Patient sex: M
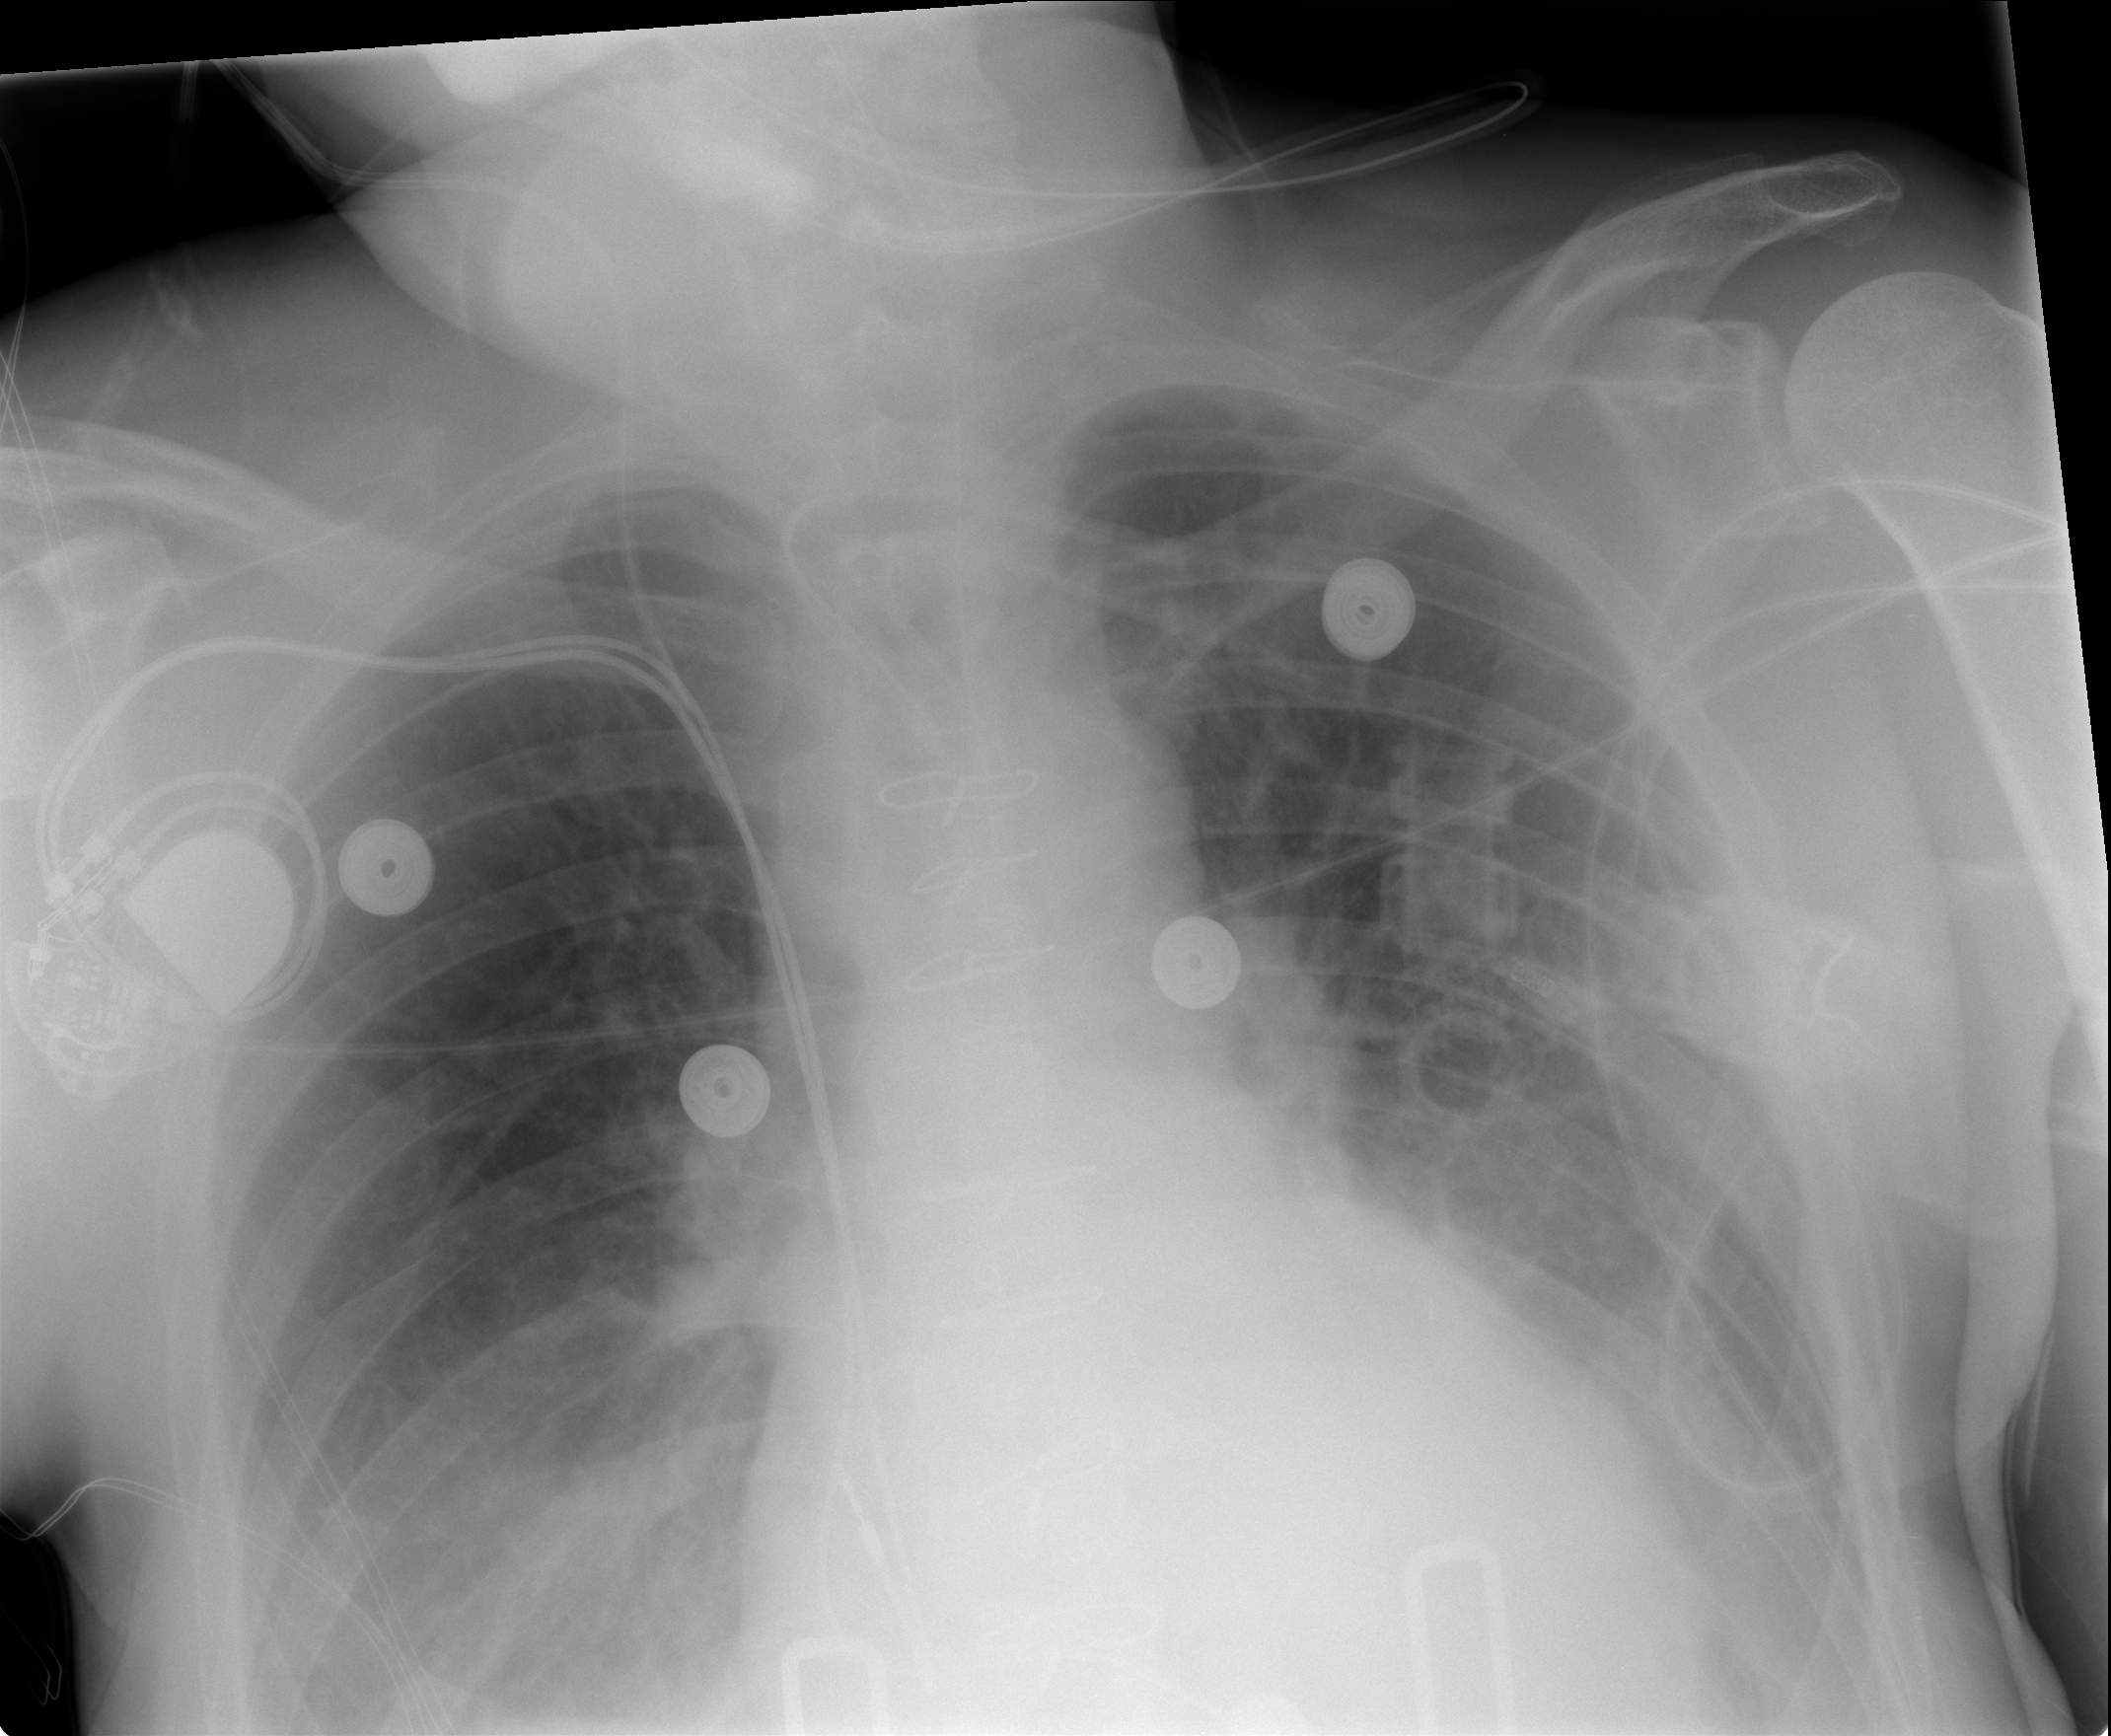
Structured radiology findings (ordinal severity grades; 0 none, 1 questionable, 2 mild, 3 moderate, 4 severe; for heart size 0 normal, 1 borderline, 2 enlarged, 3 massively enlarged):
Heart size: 2
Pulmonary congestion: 2
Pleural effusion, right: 2
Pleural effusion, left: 2
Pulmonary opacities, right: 0
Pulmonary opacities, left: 0
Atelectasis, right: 0
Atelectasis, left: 2